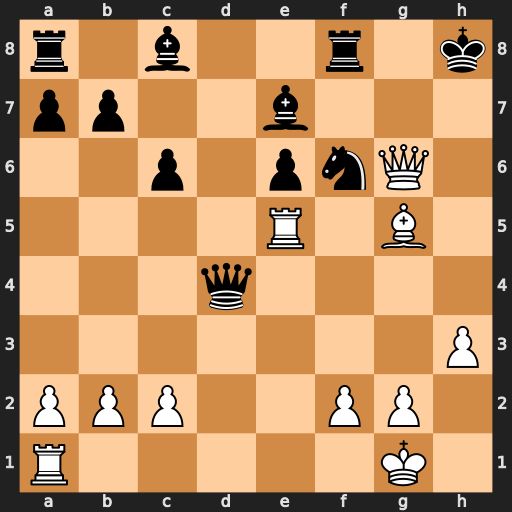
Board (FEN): r1b2r1k/pp2b3/2p1pnQ1/4R1B1/3q4/7P/PPP2PP1/R5K1
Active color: w
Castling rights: -
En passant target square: -
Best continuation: Bxf6+ Bxf6 Rh5#